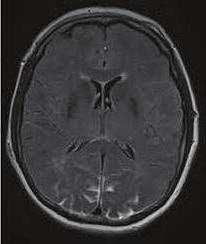
Label: notumor